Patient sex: F
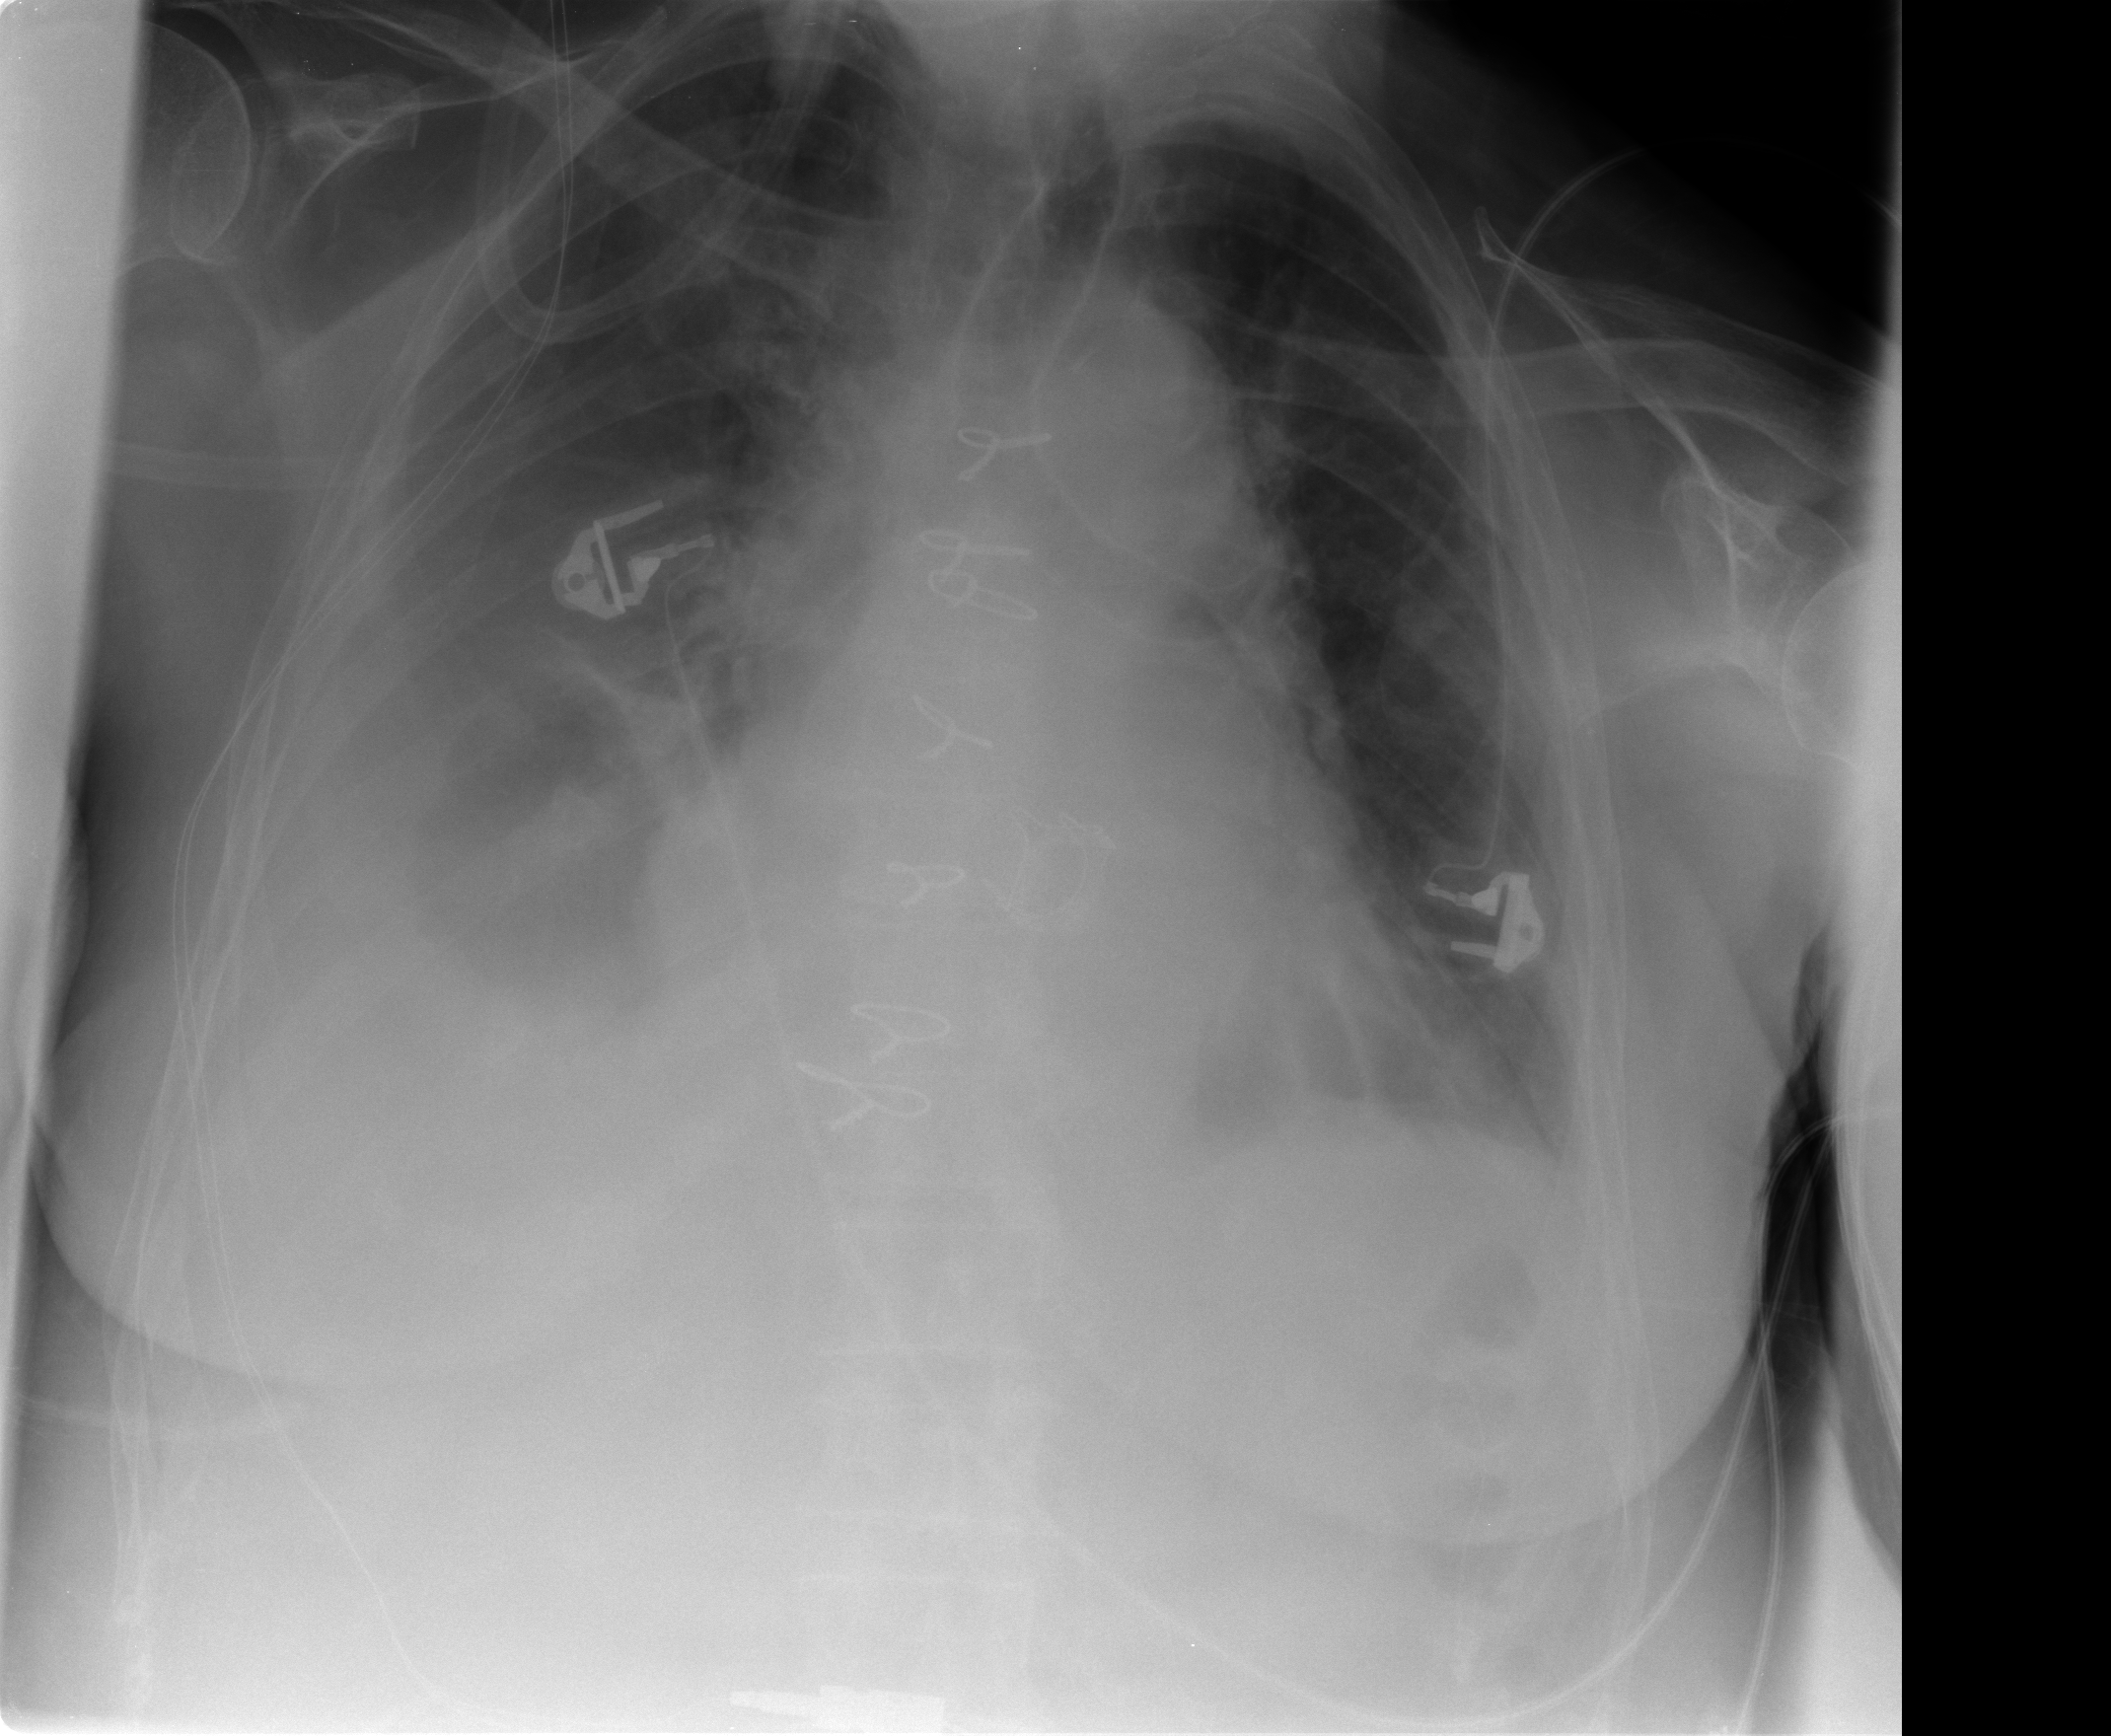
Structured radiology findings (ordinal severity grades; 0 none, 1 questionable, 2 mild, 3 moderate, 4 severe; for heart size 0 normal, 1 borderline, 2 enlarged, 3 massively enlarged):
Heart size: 2
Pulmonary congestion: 1
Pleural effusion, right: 3
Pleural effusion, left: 1
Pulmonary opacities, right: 0
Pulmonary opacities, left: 0
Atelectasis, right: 2
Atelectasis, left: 2